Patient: sex M, age 60
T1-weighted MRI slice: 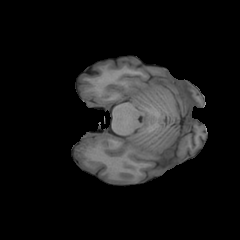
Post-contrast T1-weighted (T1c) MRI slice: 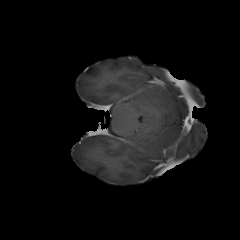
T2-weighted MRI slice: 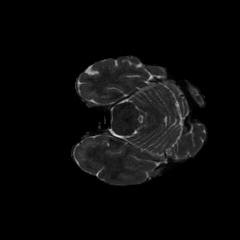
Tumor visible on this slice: no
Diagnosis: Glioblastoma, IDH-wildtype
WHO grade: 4